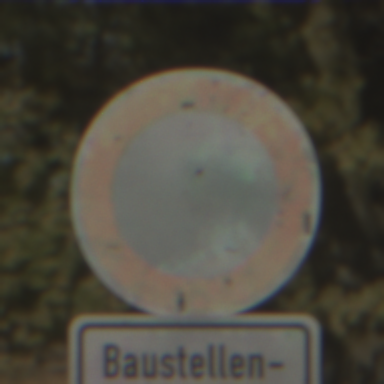
Verkehrszeichen: VerbotFahrzeugeAllerArt
Zusatzzeichen unten: SonstigeFahrzeugePersonengruppenFrei1
Umgebung: Outdoor, Nature
Tageszeit: MorningAfternoon
Wetter: PartlyCloudy
Licht: Natural
Jahreszeit: NotSpecified
Kontrast: HighContrast